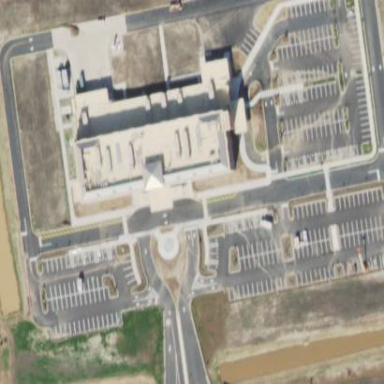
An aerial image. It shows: Hospital building.